I will show an image sequence of human cooking. I have annotated the images with numbered circles. Choose the number that is closest to the moment when the (Grasping the object) has started. You are a five-time world champion in this game. Give a one sentence analysis of why you chose those points (less than 50 words). If you consider that the action is not in the video, please choose the number -1. Provide your answer at the end in a json file of this format: {"points": []}
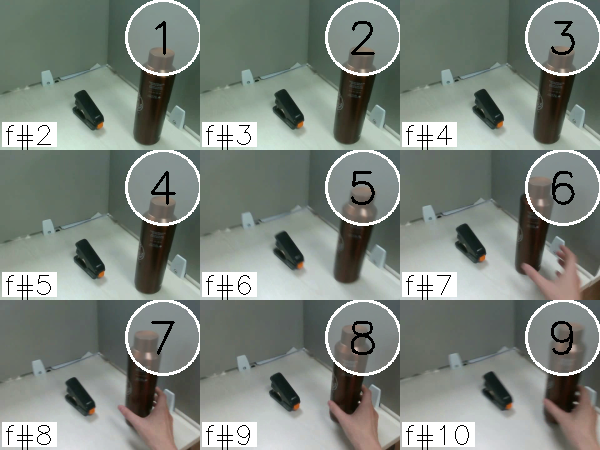
Frame 8 shows the clearest moment of hand-object contact.
{"points": [8]}